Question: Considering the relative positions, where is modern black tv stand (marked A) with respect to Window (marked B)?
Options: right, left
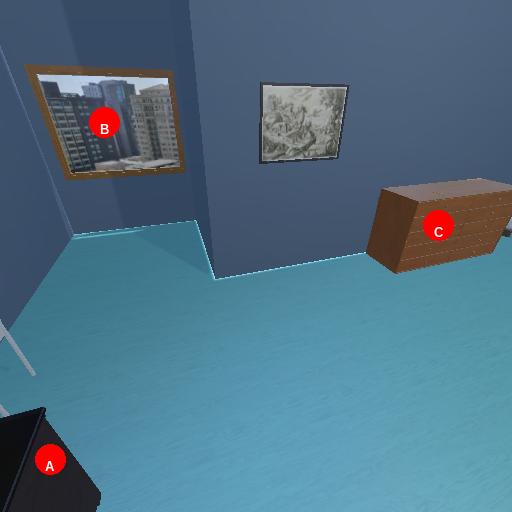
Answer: right